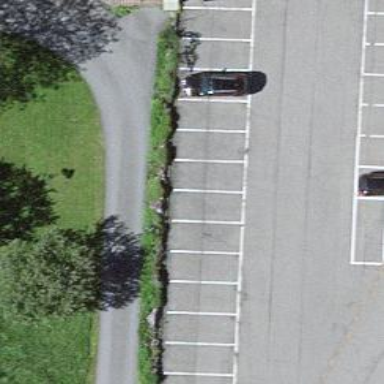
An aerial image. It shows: Parking area with surface.